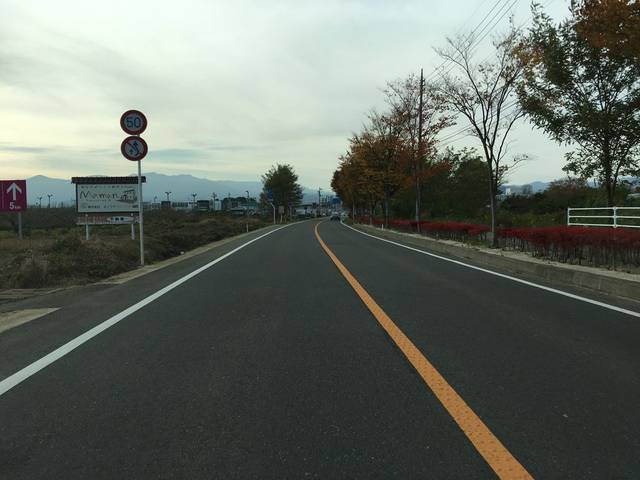
Region: Japan
Coordinates: 37.797, 140.494